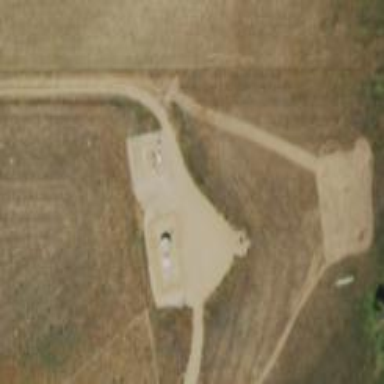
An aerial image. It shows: Storage tank with man-made structure.